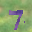
Label: 7